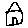
Label: house